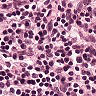
Metastatic tissue present: no